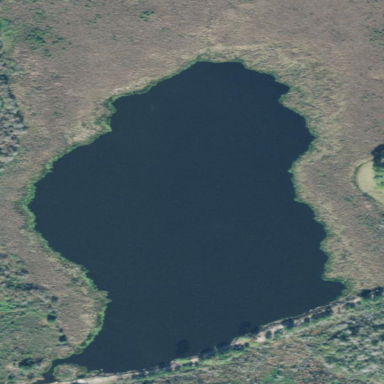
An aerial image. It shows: Pond with natural water.